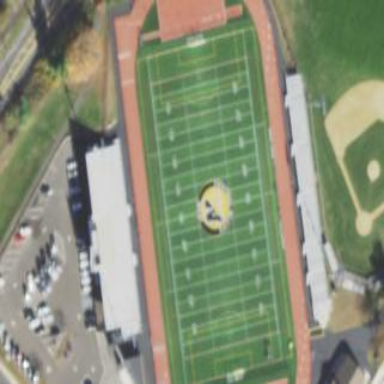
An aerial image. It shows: American football pitch for leisure and sport activities.